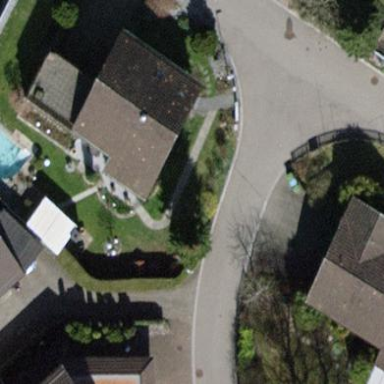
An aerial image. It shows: House with pitched roof.